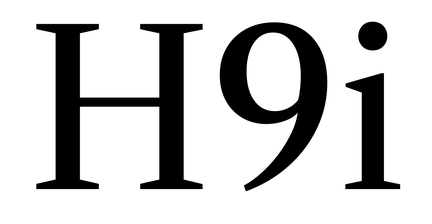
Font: LibreCaslonText_Regular